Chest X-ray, AP view. Patient: 30 years old, sex F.
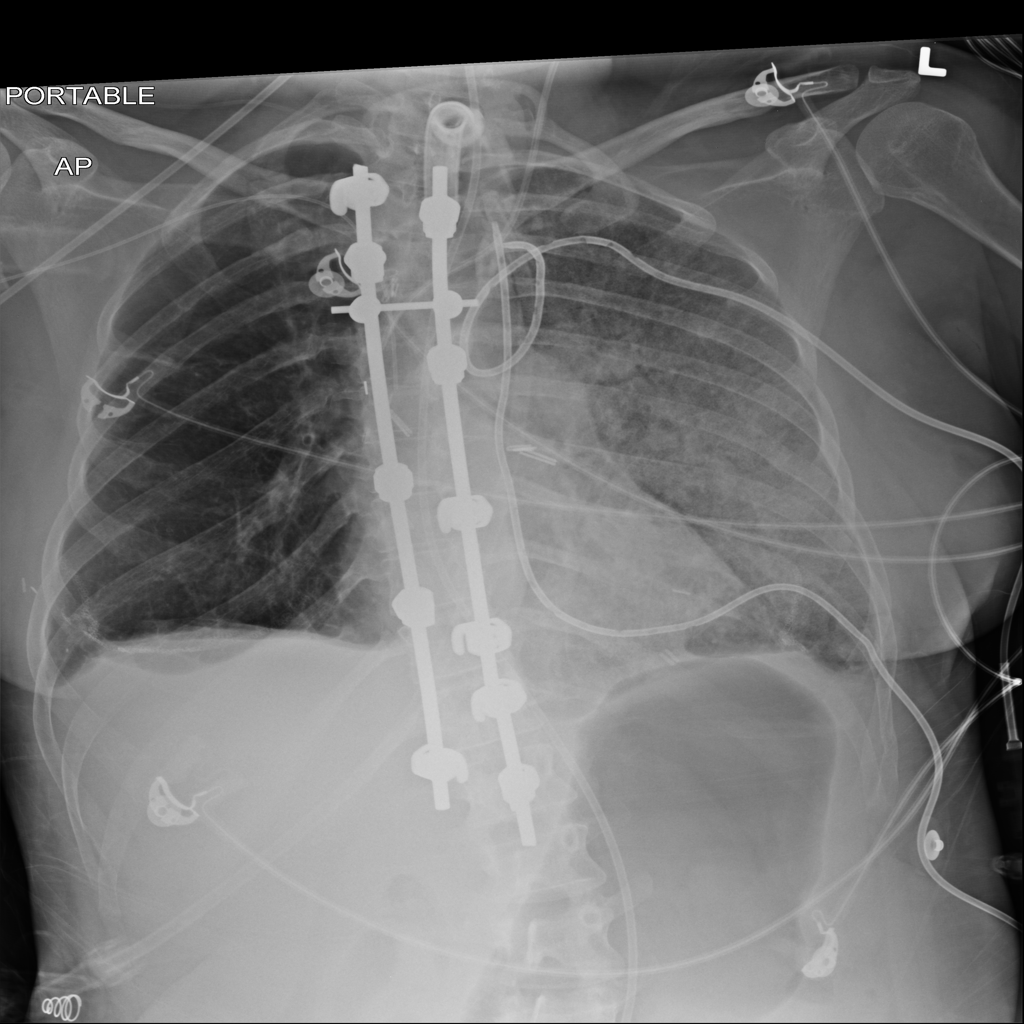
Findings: Infiltration